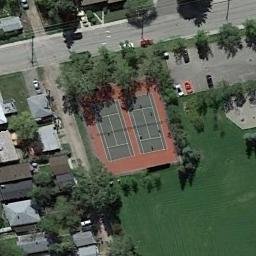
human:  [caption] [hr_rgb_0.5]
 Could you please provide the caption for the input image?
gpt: The tennis court is on the grass next to some buildings and trees .

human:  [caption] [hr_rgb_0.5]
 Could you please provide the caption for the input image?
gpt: Many buildings are beside the tennis courts .

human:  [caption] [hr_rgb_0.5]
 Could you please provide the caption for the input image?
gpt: The tennis court next to the residential area is surrounded by trees, With lawns and parking lots next to it .

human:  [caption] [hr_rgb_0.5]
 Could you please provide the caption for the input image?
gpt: There are many cars parked in the parking lot next to the tennis court .

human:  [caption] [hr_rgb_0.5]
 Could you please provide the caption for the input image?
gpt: There are some green trees and a green meadow beside the tennis court .